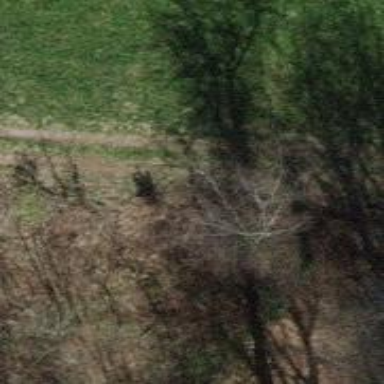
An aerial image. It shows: Grass track.